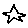
Label: star